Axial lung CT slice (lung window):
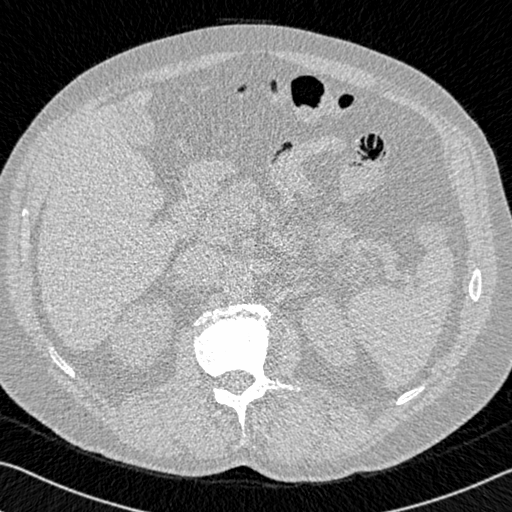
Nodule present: no